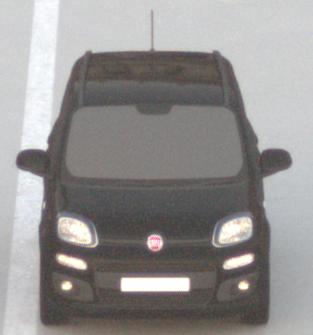
Make: Fiat
Model: Panda 1.2 8V
Detailed model: Panda (312)
Model produced from: 2013/02
Model produced until: 2013/12
Doors: 5
Color: black
Road condition: dry road
Daytime: dawn
Contrast: low contrast